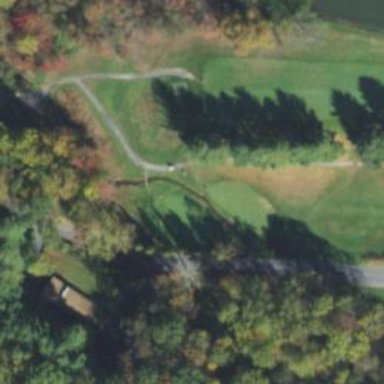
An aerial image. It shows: View of golf hole.